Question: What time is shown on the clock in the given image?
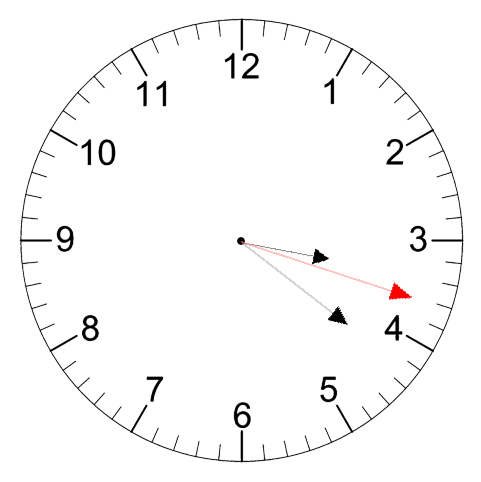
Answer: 03:21:18